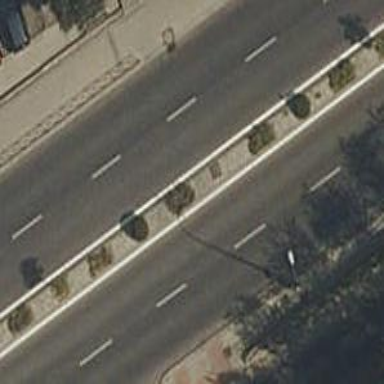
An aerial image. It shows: Road with traffic signals for signaling.